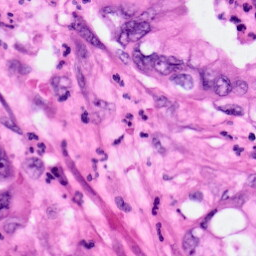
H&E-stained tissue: Pancreatic